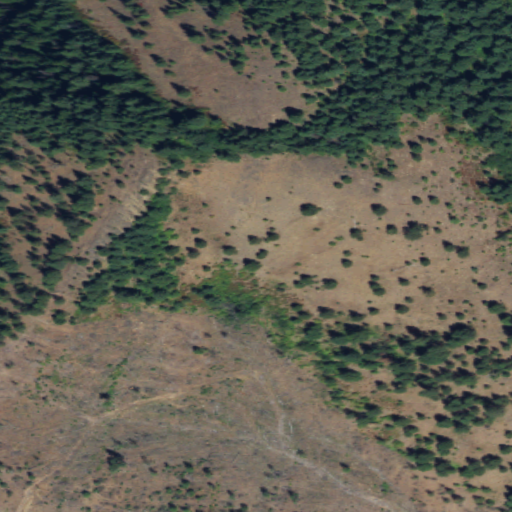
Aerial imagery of mountain in Washington named Cooney Mountain containing shrub and evergreen forest